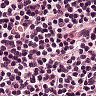
Metastatic tissue present: no